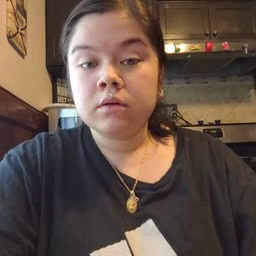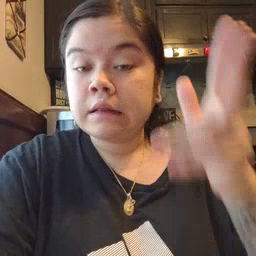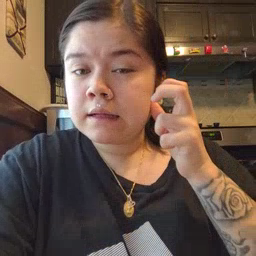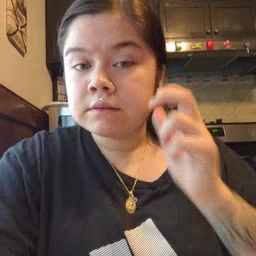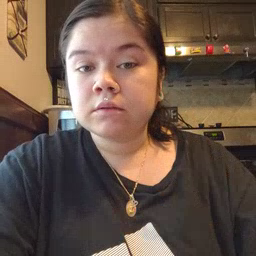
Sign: listen